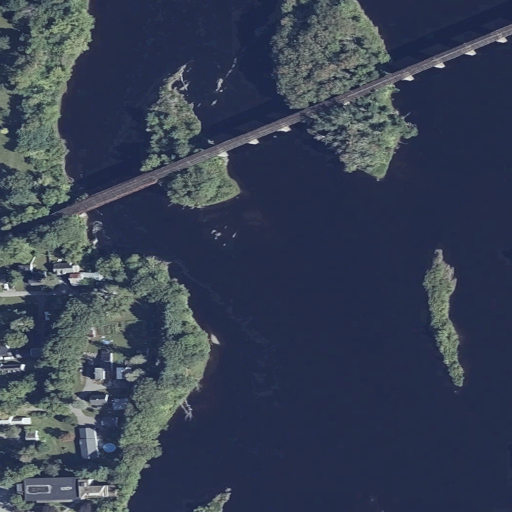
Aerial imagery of island in Maine named East Island containing open water, herbaceous wetlands, mixed forest, low intensity development, open development, medium intensity development, grassland, and evergreen forest